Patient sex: F
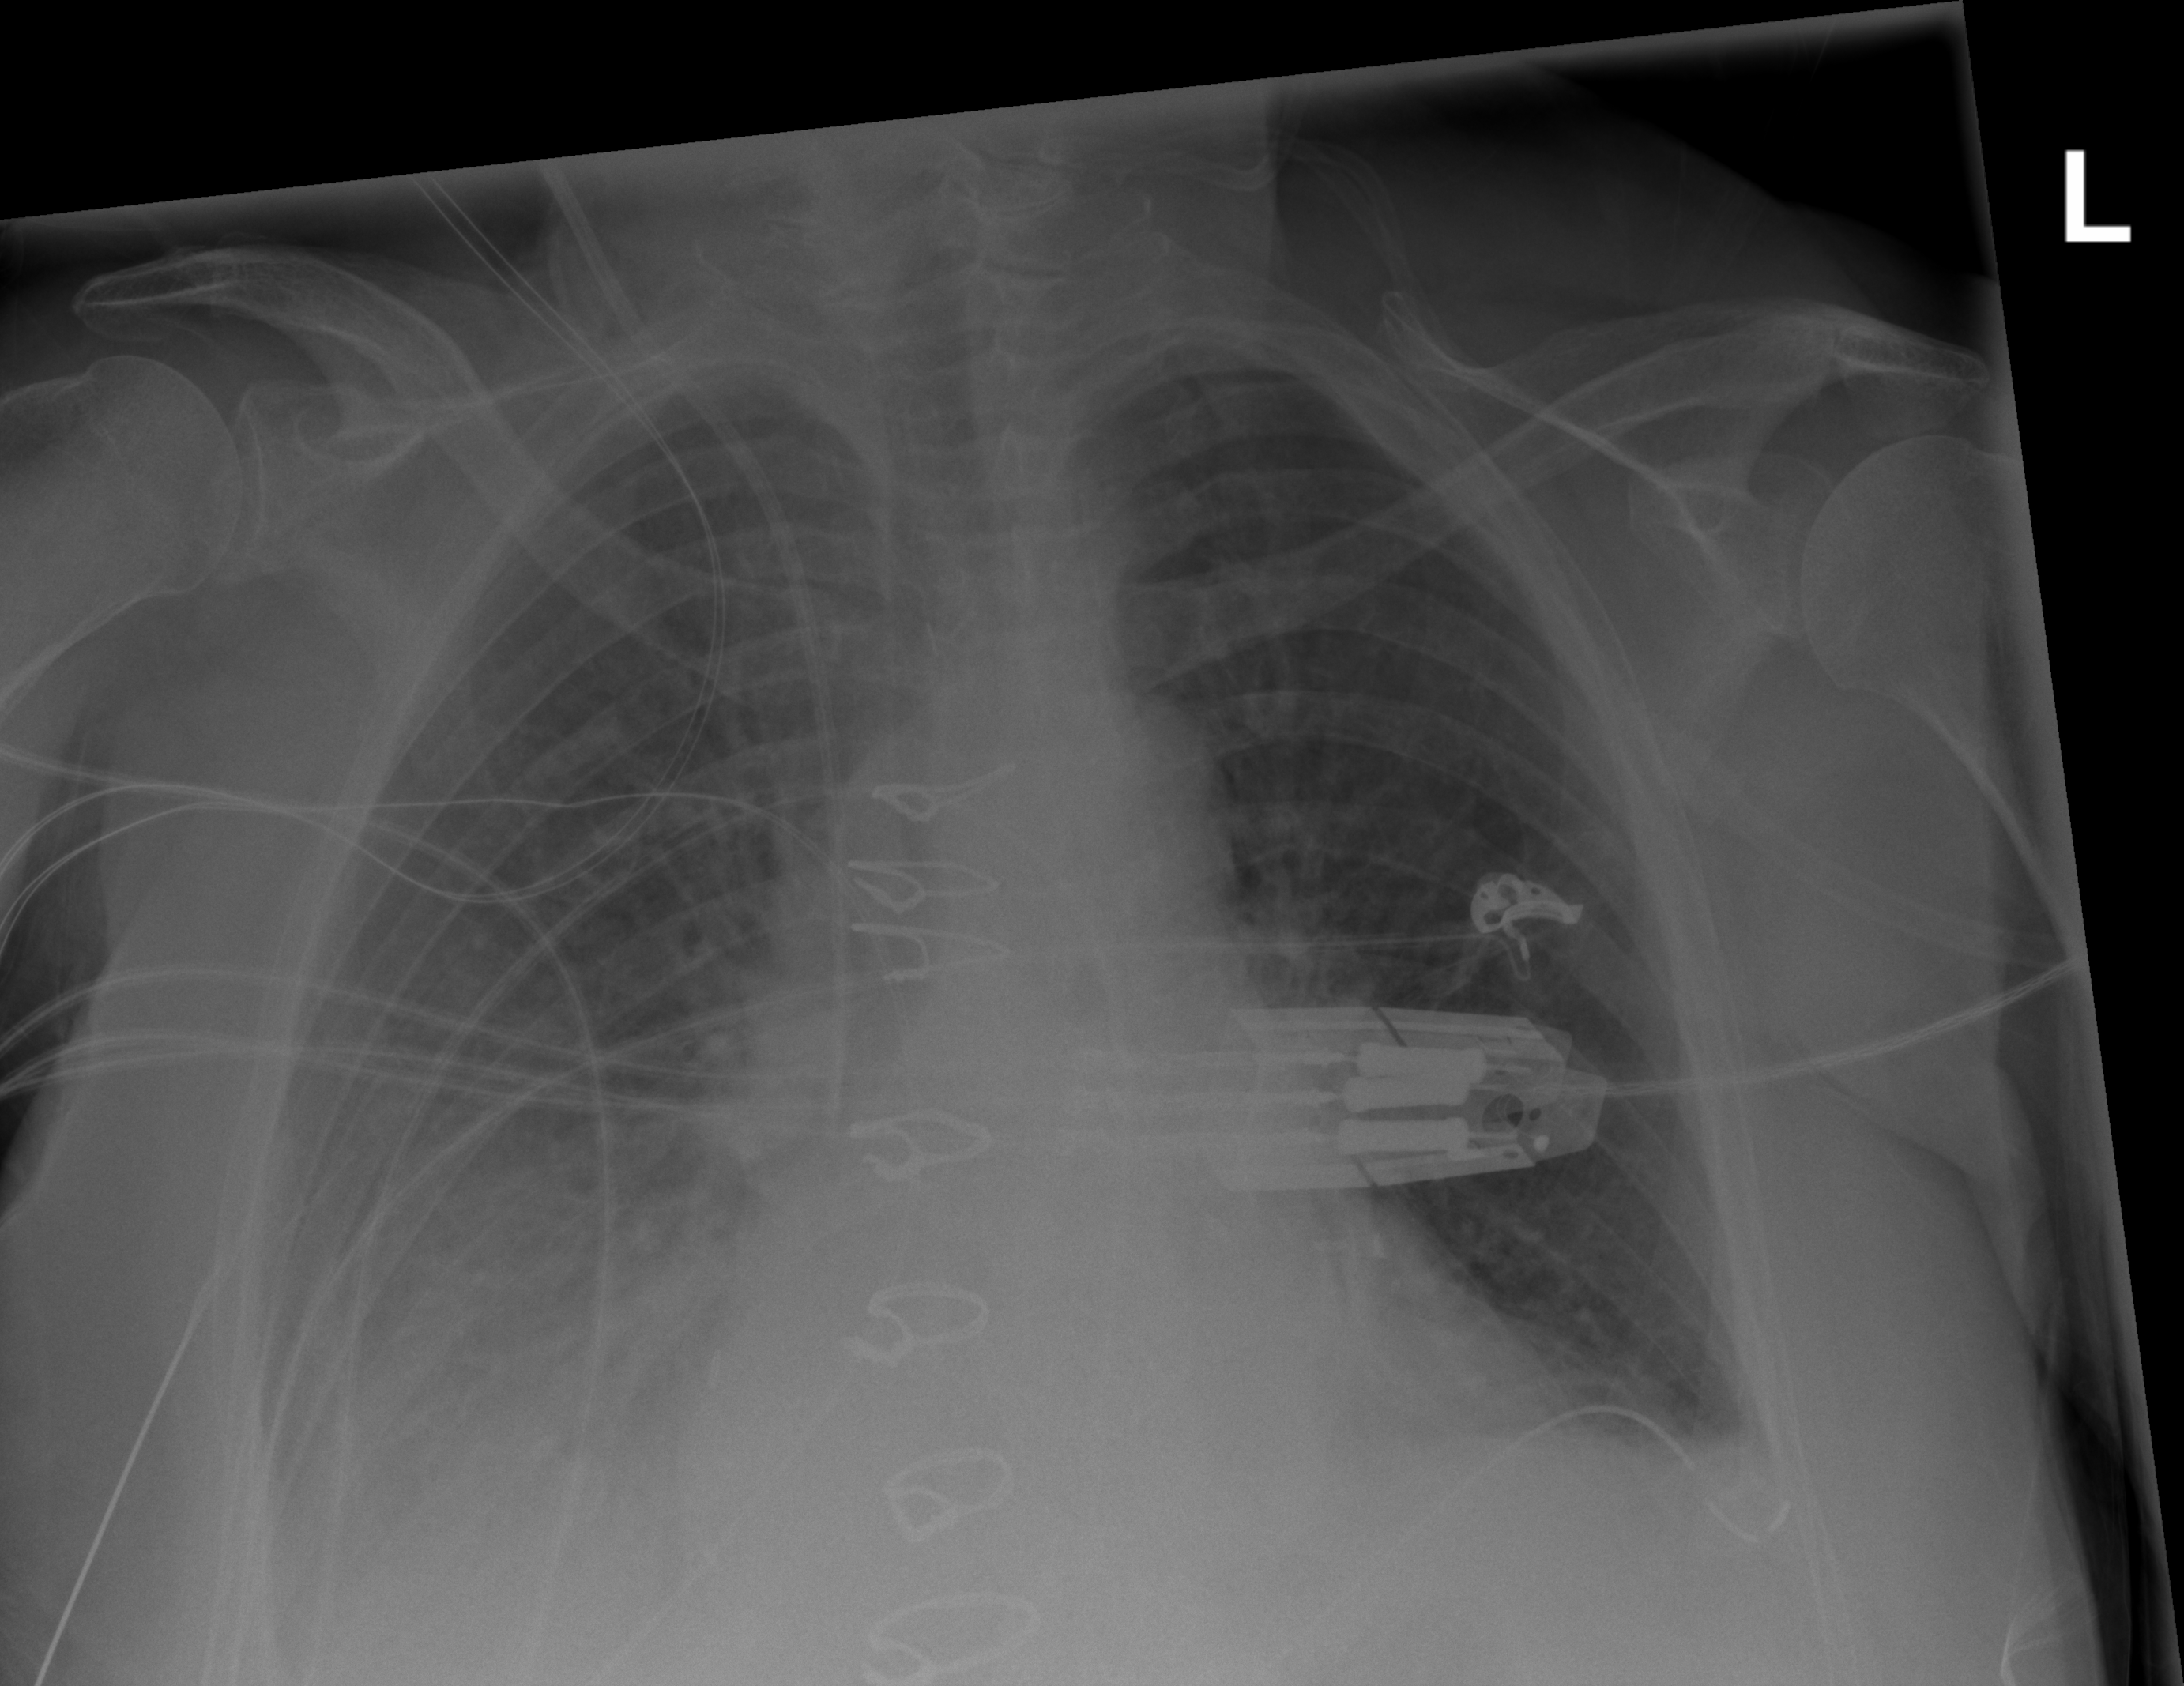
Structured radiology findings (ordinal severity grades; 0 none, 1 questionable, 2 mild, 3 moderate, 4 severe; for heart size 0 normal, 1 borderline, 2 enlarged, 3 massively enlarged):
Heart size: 1
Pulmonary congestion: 2
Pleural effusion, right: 3
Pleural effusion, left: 2
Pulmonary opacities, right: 2
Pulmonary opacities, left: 2
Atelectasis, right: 3
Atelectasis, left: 2